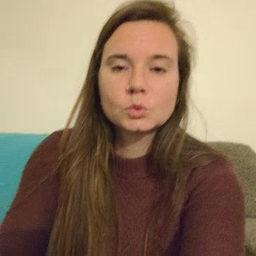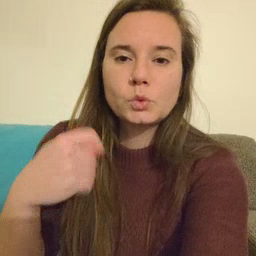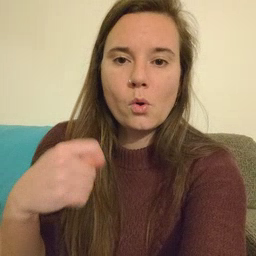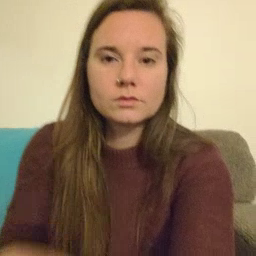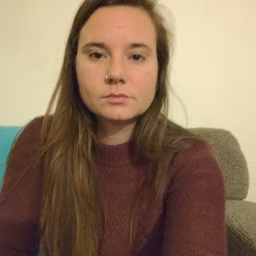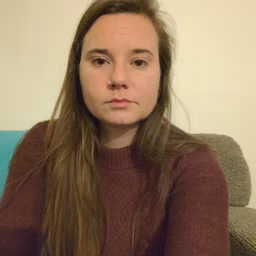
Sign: toy